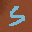
Label: 5